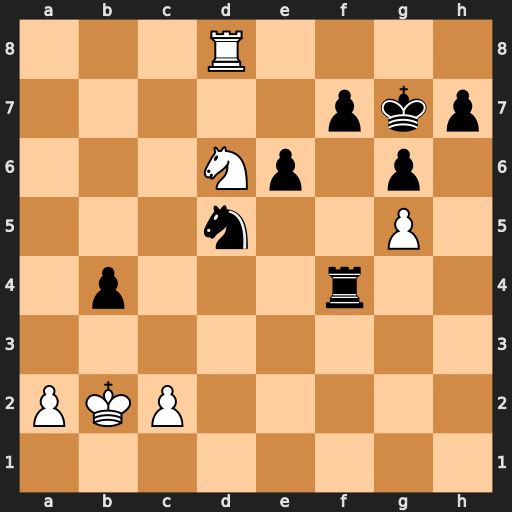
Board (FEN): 3R4/5pkp/3Np1p1/3n2P1/1p3r2/8/PKP5/8
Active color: w
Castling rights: -
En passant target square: -
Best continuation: Ne8+ Kf8 Nf6+